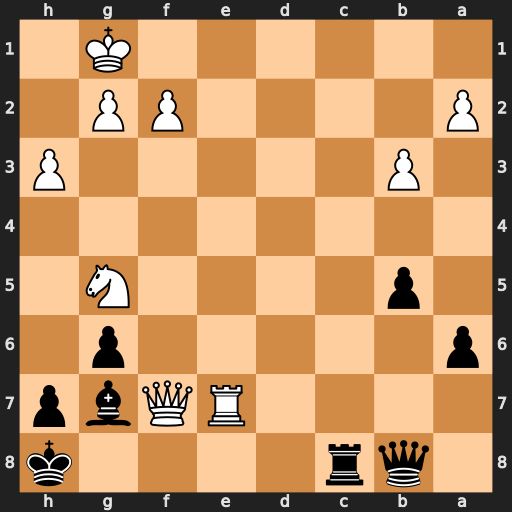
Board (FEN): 1qr4k/4RQbp/p5p1/1p4N1/8/1P5P/P4PP1/6K1
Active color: b
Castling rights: -
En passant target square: -
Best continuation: Rc1+ Re1 Rxe1#